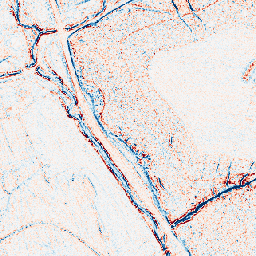
Category: edge_preserving
Decomposition family: bilateral
Decomposition parameters: d: 5
sigma_color: 150
sigma_space: 100
Upsampling method: area
Upsampling parameters: scale: 8
Upsampling scale: 8